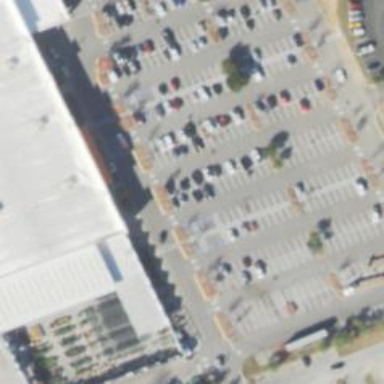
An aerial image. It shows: Parking space is available.